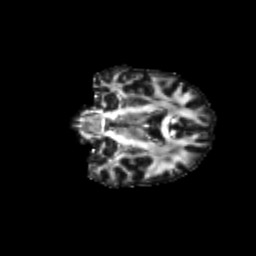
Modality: FA
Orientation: coronal
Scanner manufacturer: siemens
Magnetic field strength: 3 T
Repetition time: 9.2 s
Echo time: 0.084 s